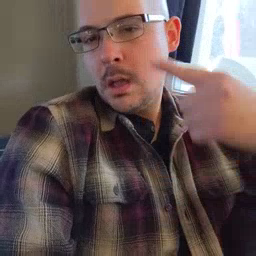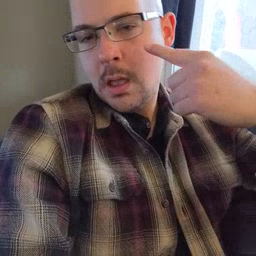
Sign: eye